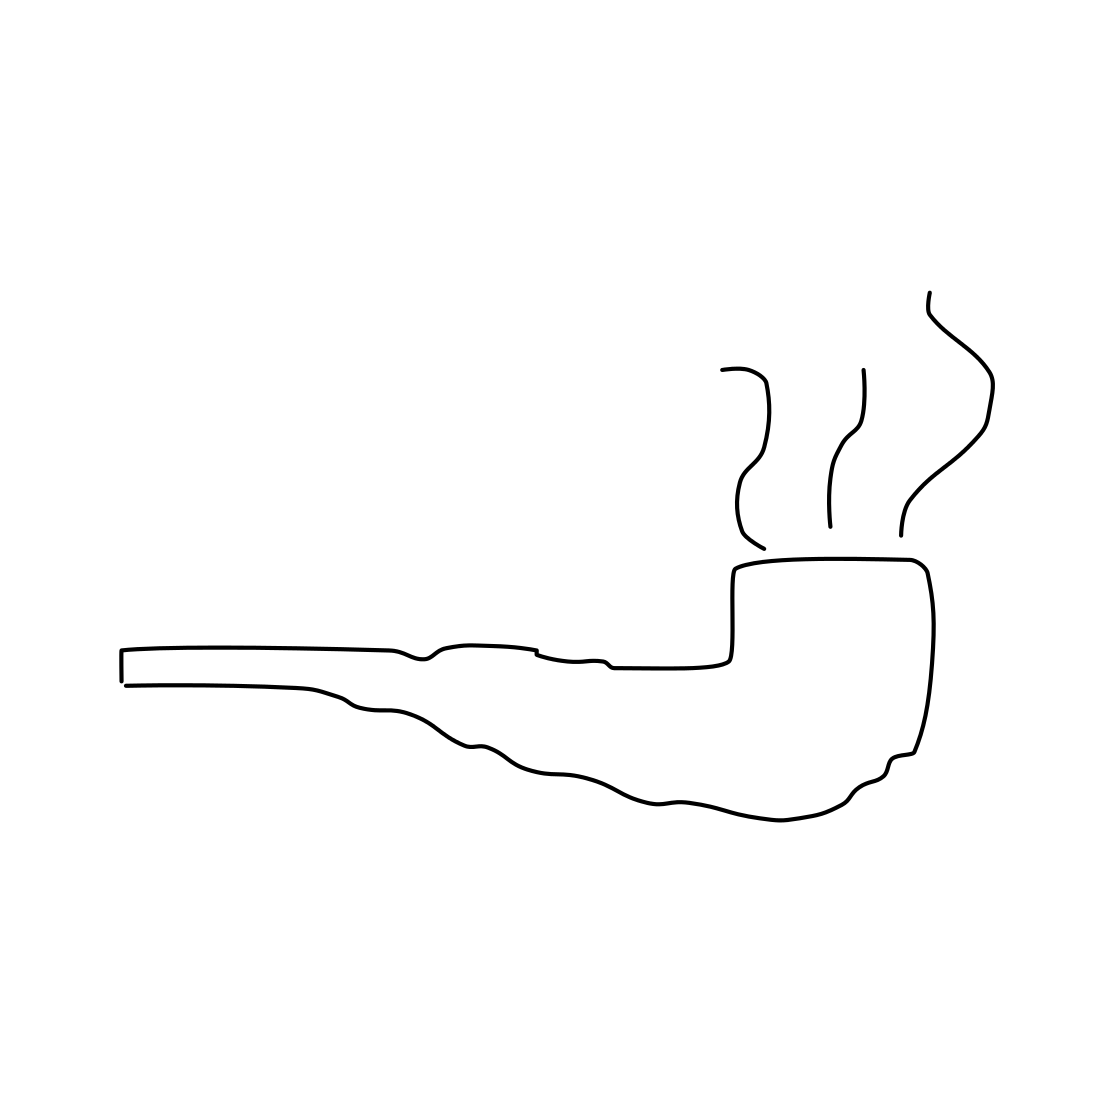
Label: pipe (for smoking)